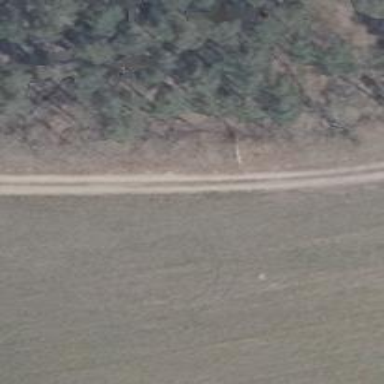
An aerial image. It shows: Sandy track road with grade3 tracktype.